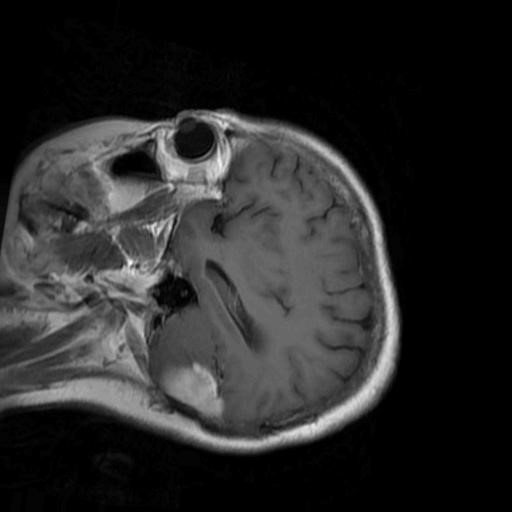
Label: brain_menin